Question: i am automating a process on firefox using selenium with c# .NET4.0:
'''
static void Main(string[] args)
{
selenium = new DefaultSelenium("localhost", 4444, "*firefox", "https://www.microsoft.com/");
selenium.Start();
selenium.SetSpeed("900");
selenium.WindowMaximize();
selenium.WindowFocus();
Login();
}
public static void LogIn()
{
verificationErrors = new StringBuilder();
selenium.SetSpeed("900");
selenium.Open("/Login.aspx");
selenium.Type("id=ctl00_cphBody_objLogin_UserName", "user");
selenium.Type("id=ctl00_cphBody_objLogin_Password", "P@assword");
selenium.Click("id=ctl00_cphBody_objLogin_LoginImageButton");
selenium.WaitForPageToLoad("30000");
try
{
selenium.IsTextPresent("Orders - Drug Testing");
}
catch (Exception)
{
Console.WriteLine("Could't find text: Orders - Drug Testing.");
}
}
'''
firefox opens, and then NOTHING happens at all. it does not navigate to the requested page.
here's what it looks like. what am i doing wrong? everything works fine with 'IE'

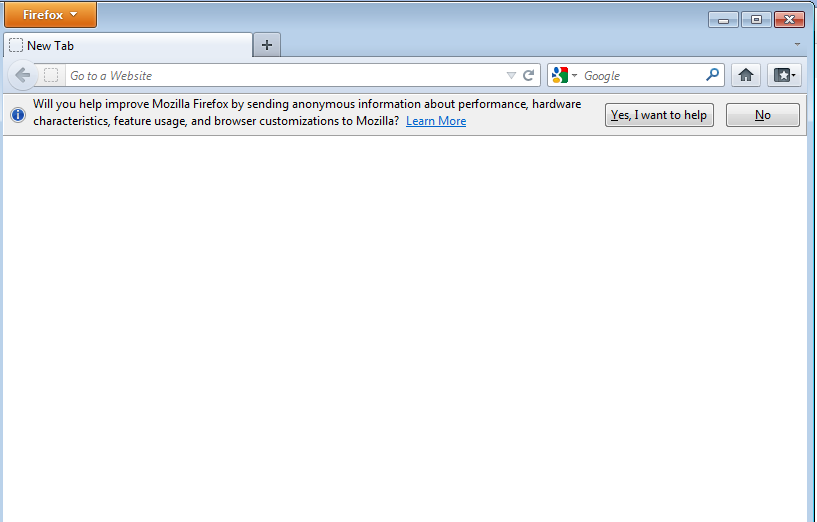
Answer: To navigate to the requested page, need to use the following piece of code.
Selenium doesn't navigate to the page or base url automatically until & unless you call
'''
selenium.open(" < your url goes here > ");
'''
Ex : 'selenium.open("https://mail.google.com");'